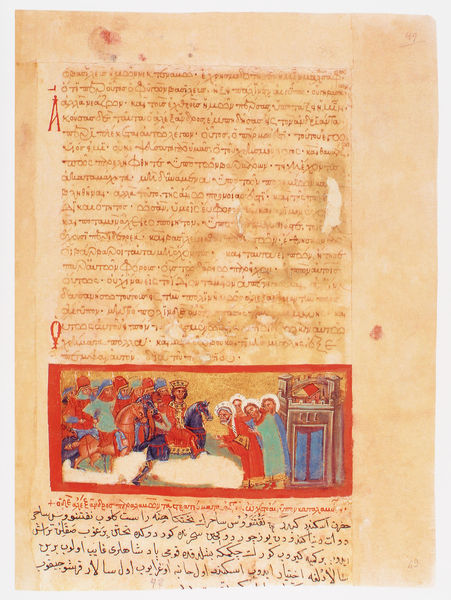
Titel: Der griechische Alexanderroman
Institution: Venedig, Hellenic Institute Codex Gr. 5
Schlagwörter: blau, weiß, menschen, fenster, männer, gebäude, rot, bibel, rahmen, bild, gold, krone, pferd, pferde, reiter, schrift, figuren, gefolge, könig, schriftzeichen, tor, bögen, buch, burg, seite, illustration, text, buchseite, arabisch, griechisch, begegnung, tempel, heilige, buchmalerei, alexander, verwaschen, roman, alexanderroman